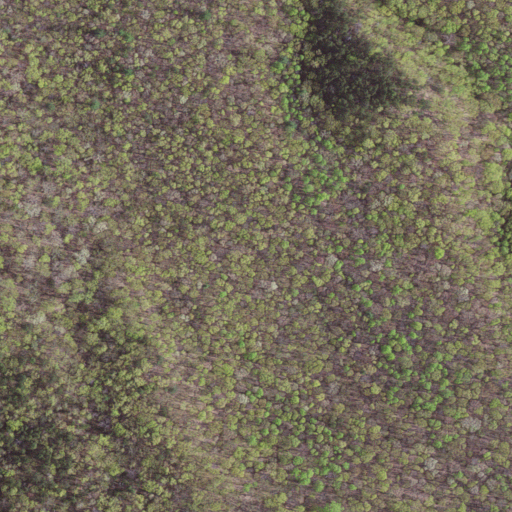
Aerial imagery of ridge(s) in Virginia named Tanyard Ridge containing deciduous forest, mixed forest, and evergreen forest